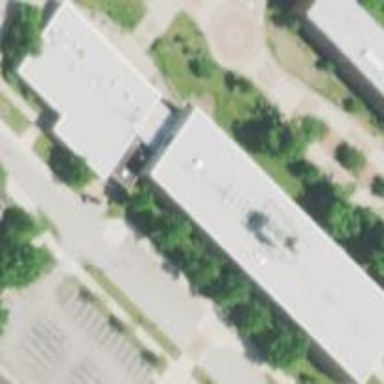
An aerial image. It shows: Modern university building with flat black roof. The building has tan color and is equipped with surveillance equipment.